Question: Well,
I am trying to use remote object (Amfphp) in a project which is using httpservice. I heard it will make my application faster. But when i tried Amfphp in a datagrid for testing purpose i found it takes even more time then httpservice. Here is what i have done so far.
AS-3 code to call php function:
'''
public function init():void{
var params:Array = new Array();
params.push("1234");
_amf = new RemoteObject;
_amf.destination = "dummyDestination";
_amf.endpoint = "http://insight2.ultralysis.com/Amfphp/Amfphp/";//http://insight2.ultralysis.com
_amf.source = "manager1";
_amf.addEventListener(ResultEvent.RESULT, handleResult);
_amf.addEventListener(FaultEvent.FAULT, handleFault);
_amf.init(params);
}
public function handleResult(event:ResultEvent):void{
myGrid.dataProvider = event.result.grid;
}
'''
And the php function to fetch data from mysql database:
'''
class output{
public $grid;
public $week;
}
function form()
{
$arrayOut = new output();
$arrayOut->grid = $this->gridValue();
$arrayOut->week= $this->getAllWeek($this->ThisYear);
return $arrayOut;
'''
}
Everything works fine. But it takes almost 5 seconds to fetch and render 280 rows of data.
Can anyone please help me make it as fast as it should ? I've already tried the optimization tips of <URL>
I used packet sniffer and stats are the following. It says Latency is consuming most of the time about 5 sec. What's that latency? Need help guys. Please:

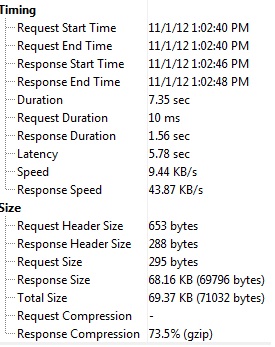
Answer: Try to use 'amfphp 1.9'.
'amfphp 2.x' version is unfortunately slower than '1.9'